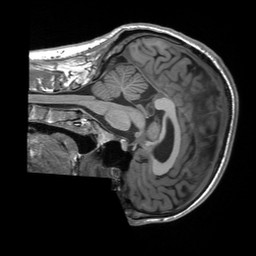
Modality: T1w
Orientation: sagittal
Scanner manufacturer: siemens
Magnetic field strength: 3 T
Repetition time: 2.3 s
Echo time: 0.00207 s